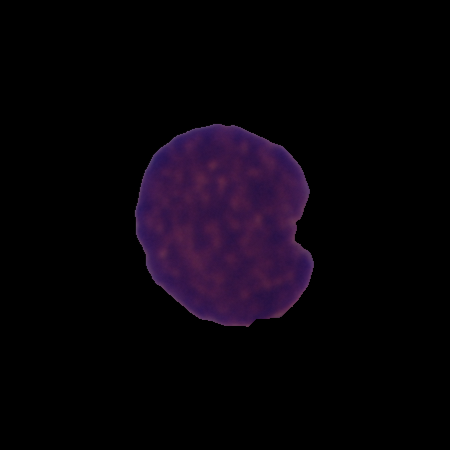
Label: cancer